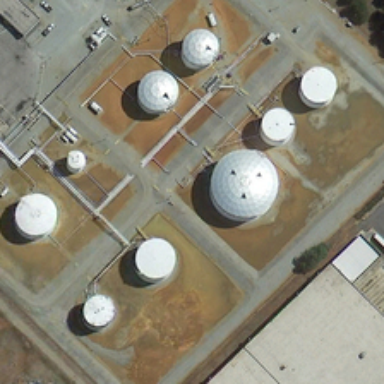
Many storage tanks in different sizes are near a building and several green trees .